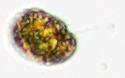
Label: Akashiwo